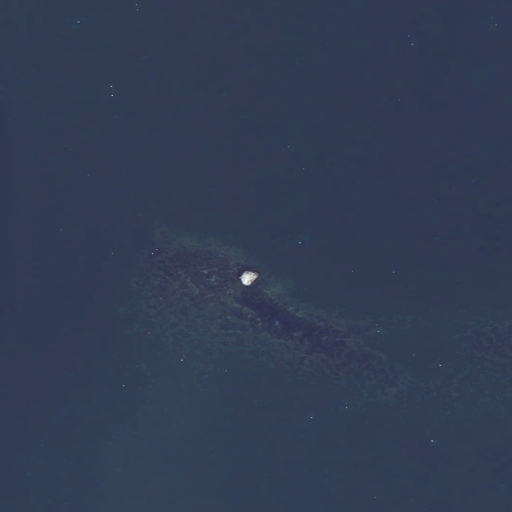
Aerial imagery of island in Maine named Channel Rock containing only open water